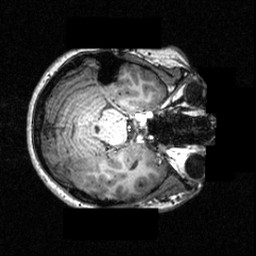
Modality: T1w
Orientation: axial
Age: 18
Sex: female
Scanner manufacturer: siemens
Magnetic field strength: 3.951 T
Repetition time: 1.5 s
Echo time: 0.00335 s